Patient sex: F
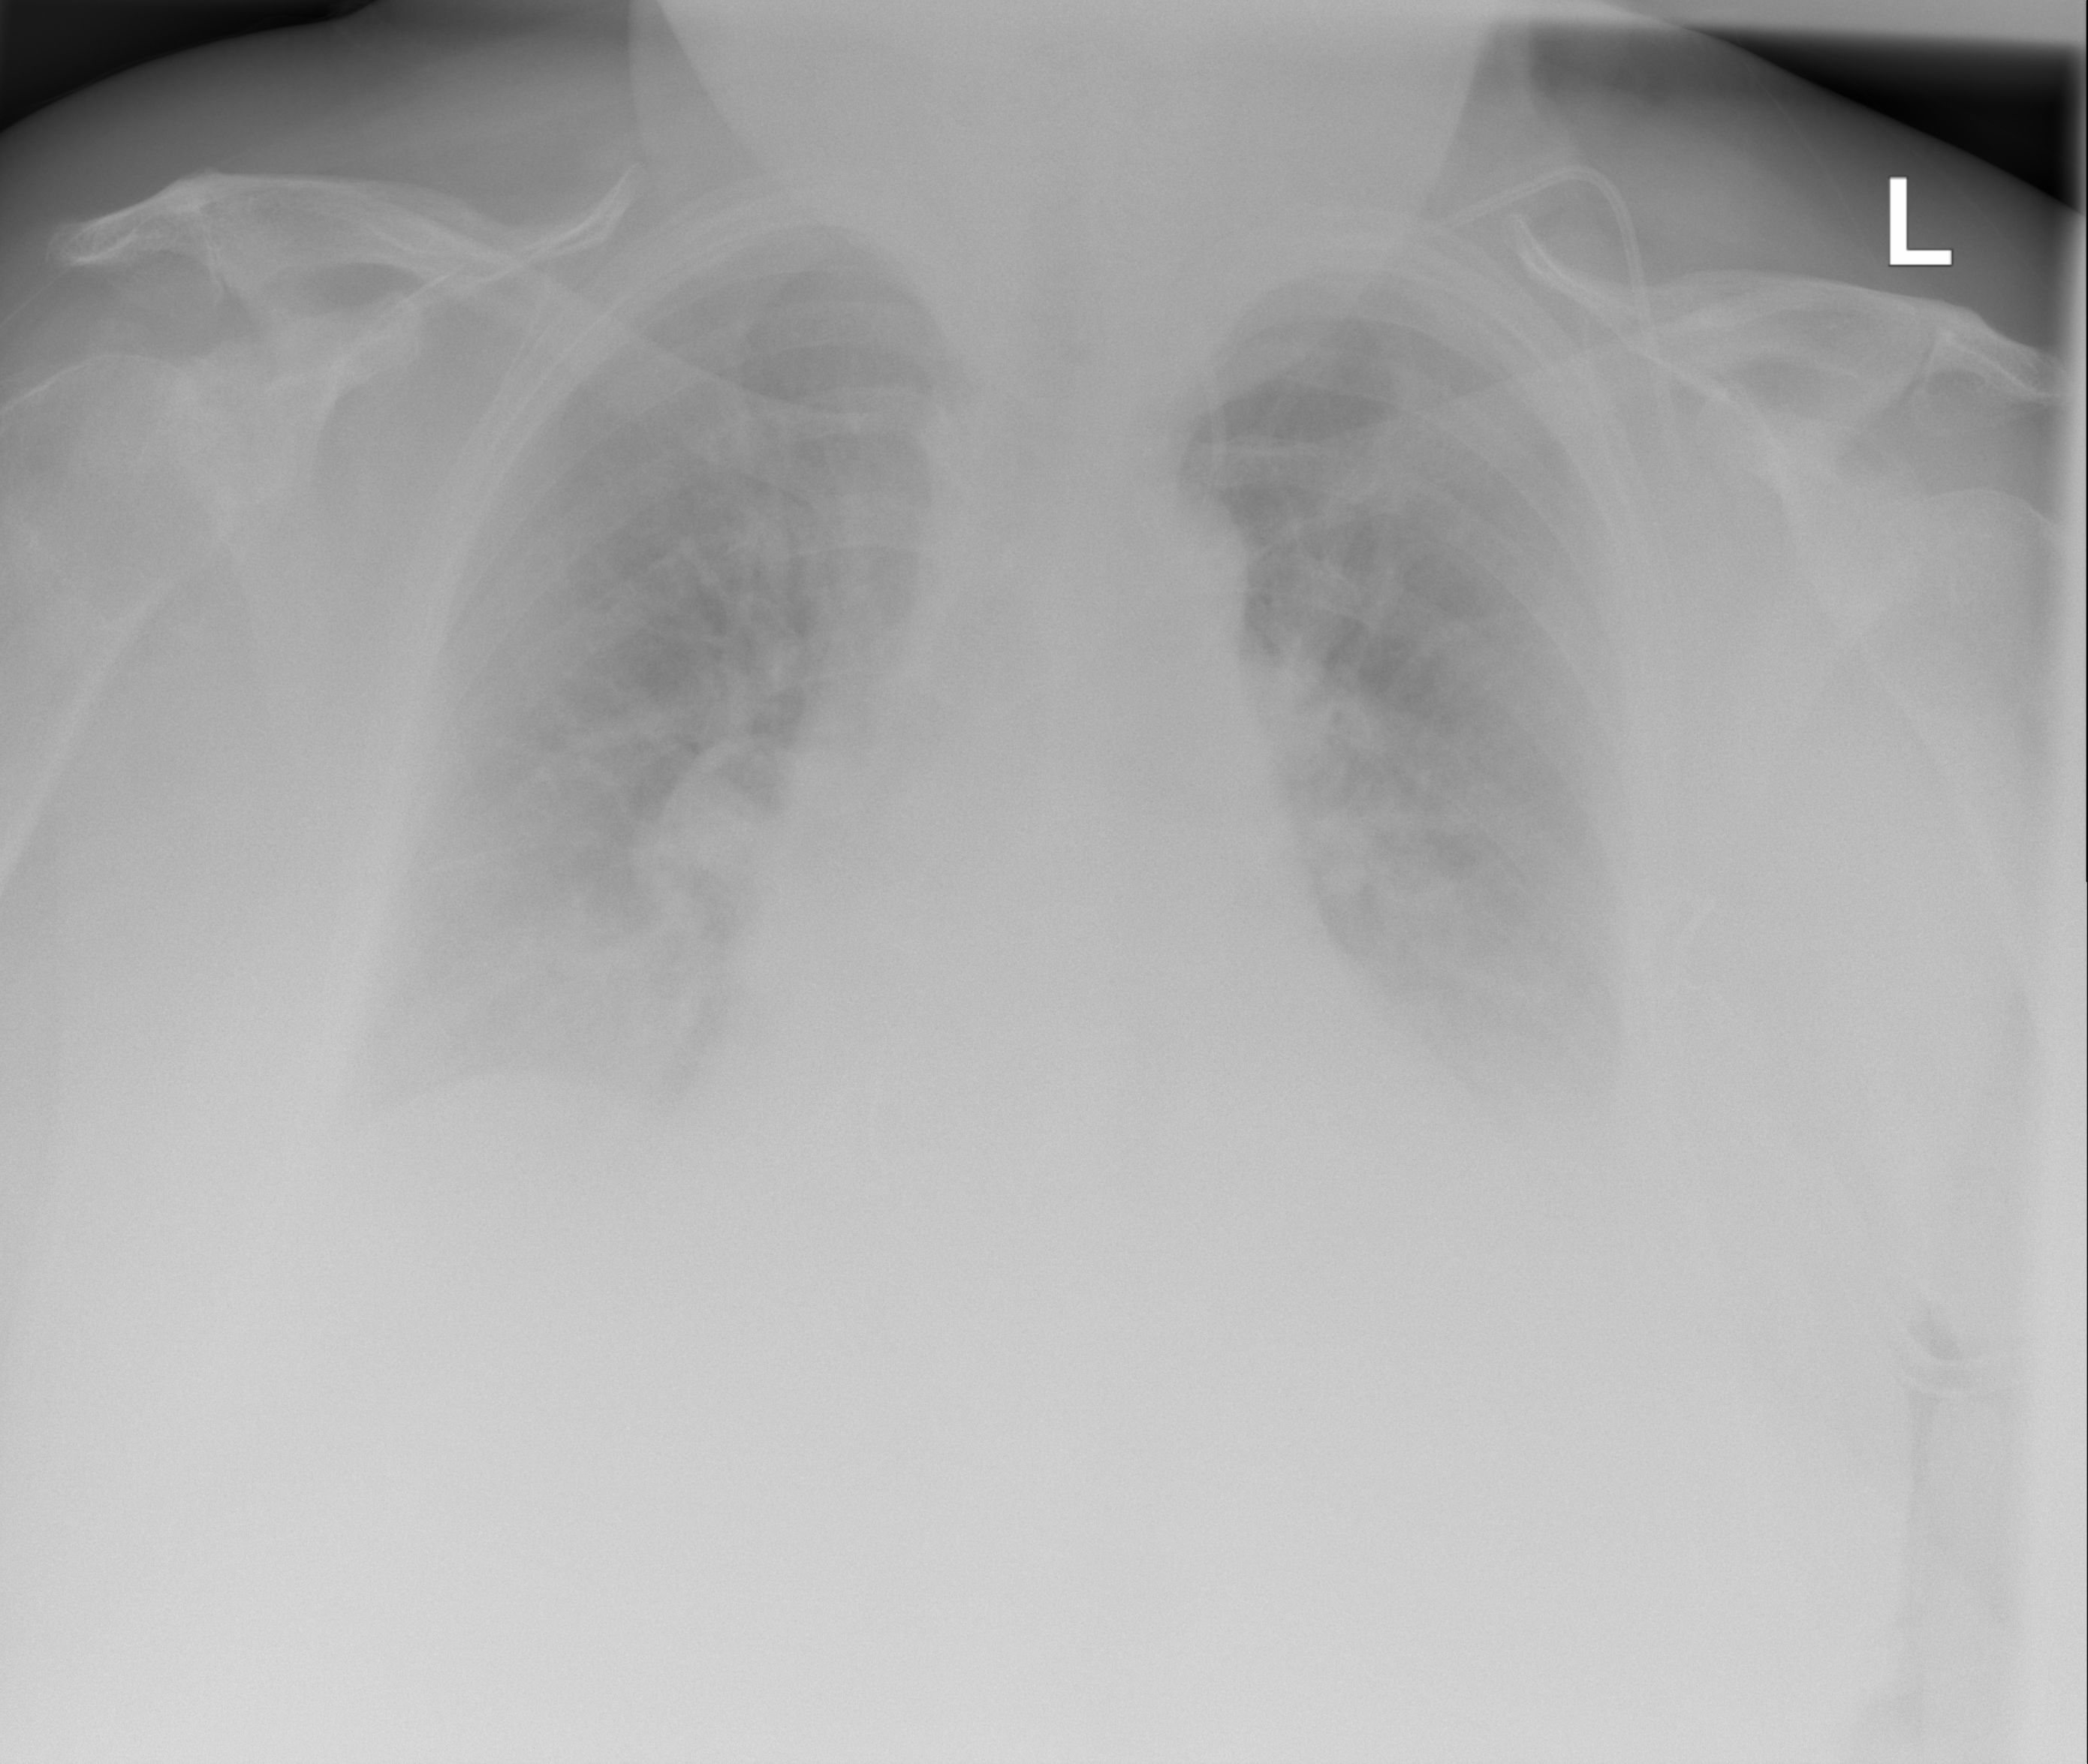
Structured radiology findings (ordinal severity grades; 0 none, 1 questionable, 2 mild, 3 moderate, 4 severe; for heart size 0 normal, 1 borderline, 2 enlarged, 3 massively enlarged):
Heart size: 2
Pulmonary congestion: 3
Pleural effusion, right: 3
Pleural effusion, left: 3
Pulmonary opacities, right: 2
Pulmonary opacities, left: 2
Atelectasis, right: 3
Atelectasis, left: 3